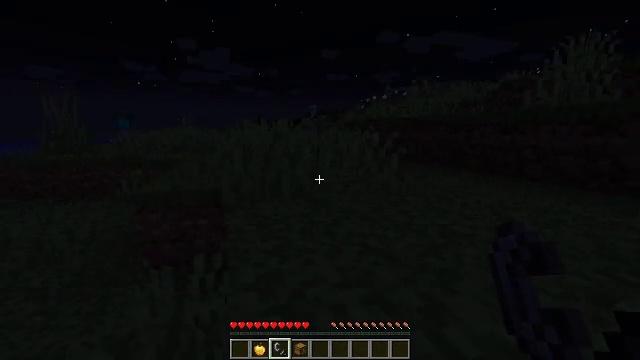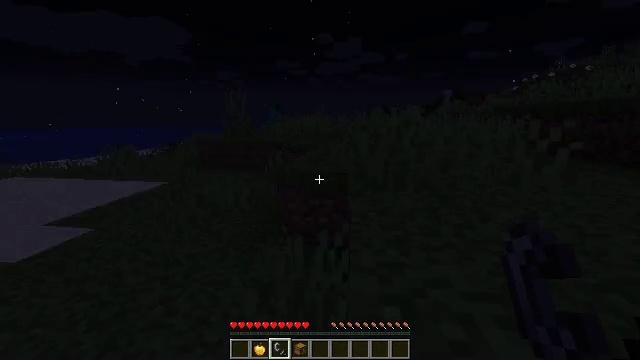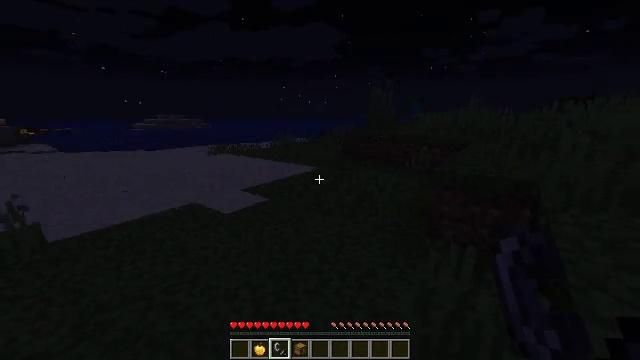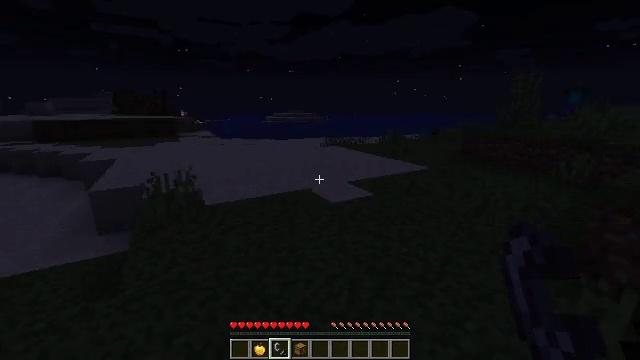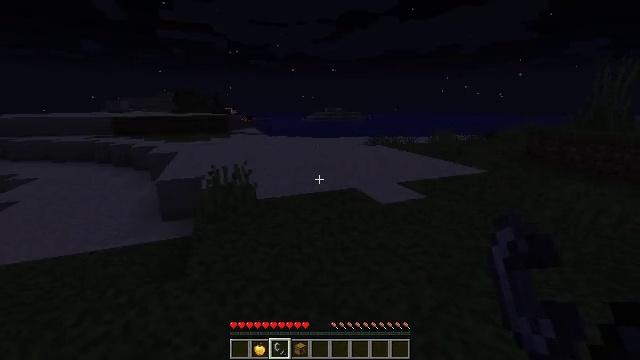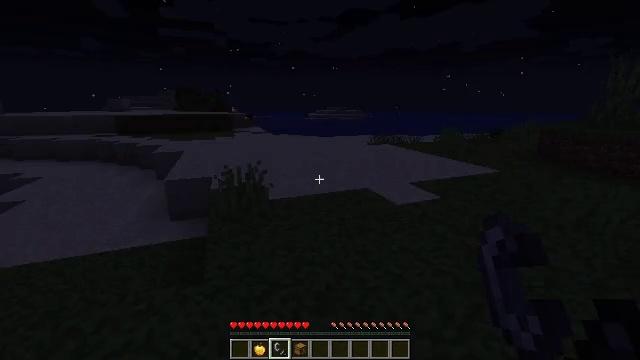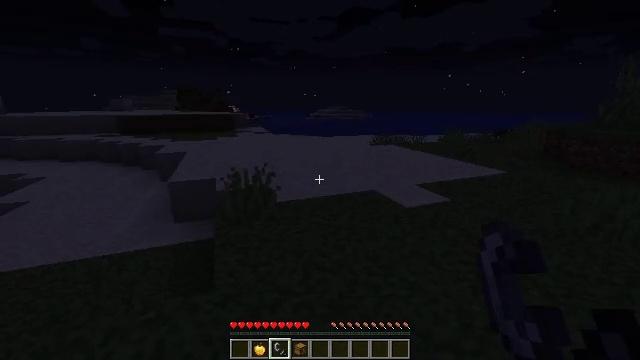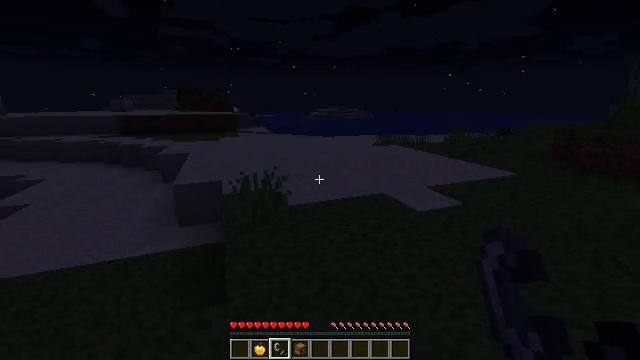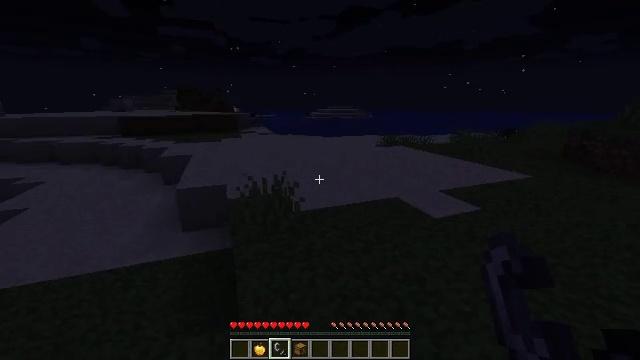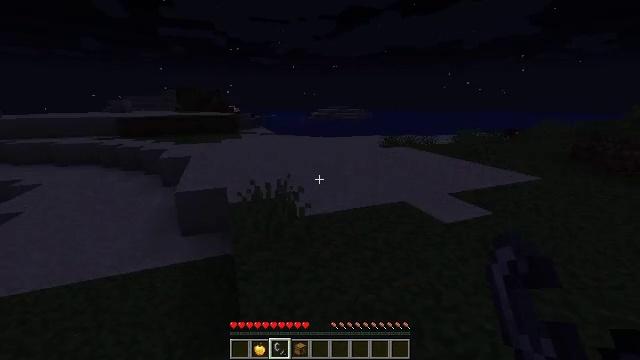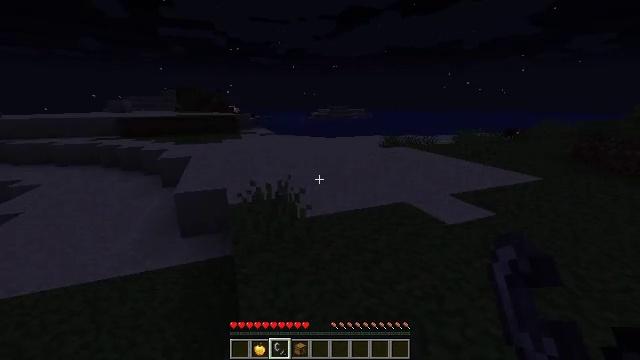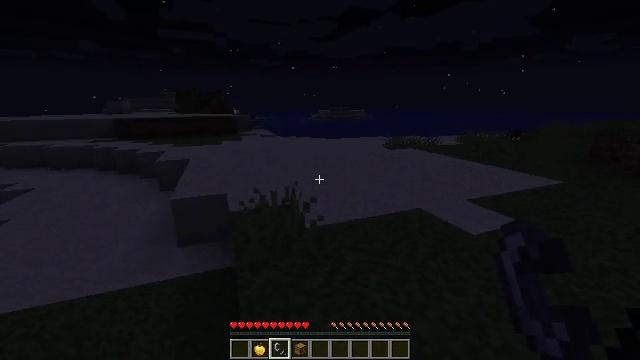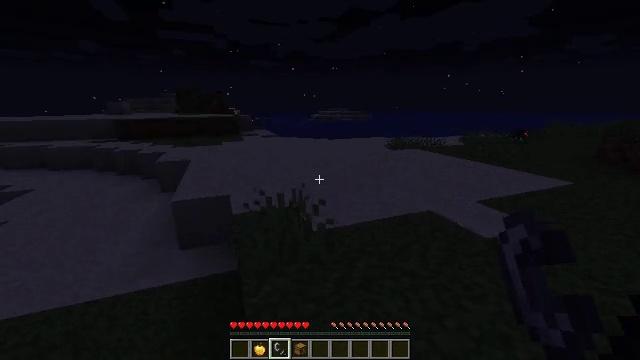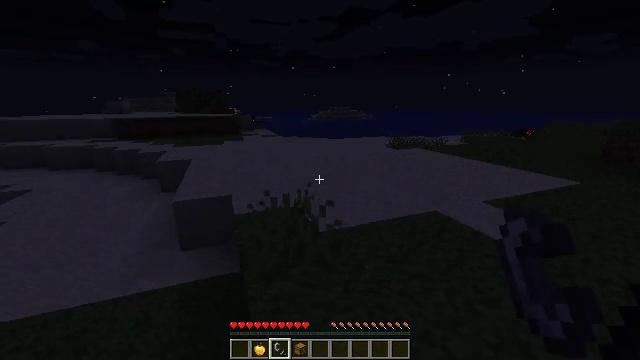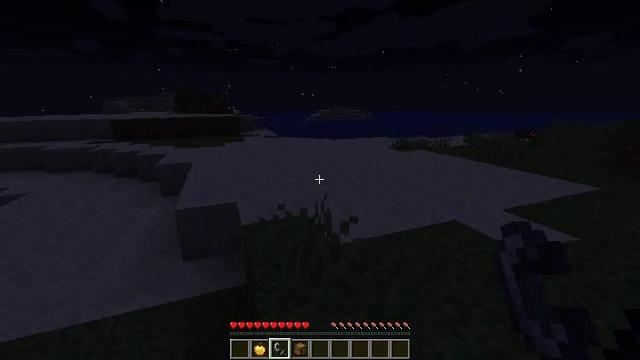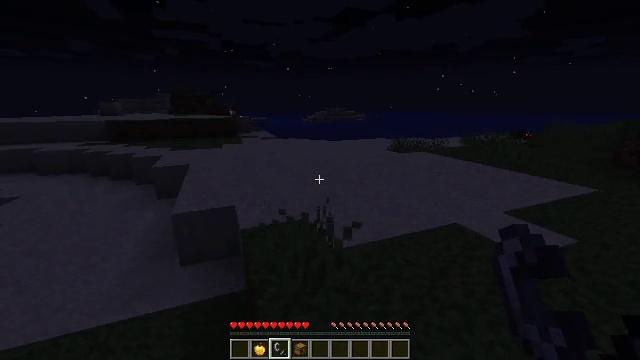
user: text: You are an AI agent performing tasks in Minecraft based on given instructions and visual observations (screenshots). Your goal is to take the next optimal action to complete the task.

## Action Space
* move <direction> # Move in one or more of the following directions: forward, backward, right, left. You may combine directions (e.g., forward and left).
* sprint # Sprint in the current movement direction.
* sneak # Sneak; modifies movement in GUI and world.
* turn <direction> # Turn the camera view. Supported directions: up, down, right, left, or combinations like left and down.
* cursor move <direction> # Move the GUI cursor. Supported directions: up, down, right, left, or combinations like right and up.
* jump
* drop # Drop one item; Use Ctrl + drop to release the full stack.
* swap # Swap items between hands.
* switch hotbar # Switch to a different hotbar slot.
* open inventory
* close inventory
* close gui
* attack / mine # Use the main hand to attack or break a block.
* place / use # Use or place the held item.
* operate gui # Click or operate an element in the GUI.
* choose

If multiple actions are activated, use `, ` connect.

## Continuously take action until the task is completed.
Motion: motion action
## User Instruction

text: Remove a flint and steel from the inventory.
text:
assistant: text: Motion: move left, turn left and down
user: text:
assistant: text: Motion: move left, turn left and down
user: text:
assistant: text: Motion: move left, turn left and down
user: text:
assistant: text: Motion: move left, turn left
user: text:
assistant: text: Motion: move forward and move left
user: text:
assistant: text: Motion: move forward and move left
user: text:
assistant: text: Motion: move forward and move left
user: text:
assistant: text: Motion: move forward
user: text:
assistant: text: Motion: move forward
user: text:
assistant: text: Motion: move forward
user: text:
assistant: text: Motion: move forward and move left
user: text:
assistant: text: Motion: move forward and move left
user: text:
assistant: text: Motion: move forward and move left
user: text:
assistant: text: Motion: move forward and move left
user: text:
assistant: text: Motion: move forward and move left
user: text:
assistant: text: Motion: move forward
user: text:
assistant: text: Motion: move forward
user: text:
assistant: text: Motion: move forward
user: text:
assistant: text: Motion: move forward and move left
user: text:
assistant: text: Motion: move forward and move left
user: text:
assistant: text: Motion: move forward and move left
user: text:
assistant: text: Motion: move forward and move left
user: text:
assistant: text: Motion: move forward and move left
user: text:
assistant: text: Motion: move forward and move left
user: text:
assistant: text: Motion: move forward and move left
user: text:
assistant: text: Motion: move forward and move left
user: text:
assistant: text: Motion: move forward and move left, turn left
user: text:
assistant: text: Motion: move forward and move left, turn left
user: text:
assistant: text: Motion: move forward and move left, turn left
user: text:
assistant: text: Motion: move forward and move left